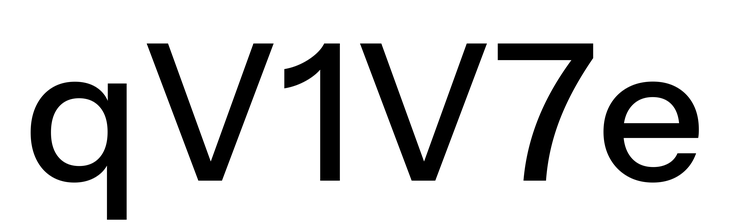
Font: InstrumentSans_Medium